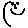
Label: smiley face